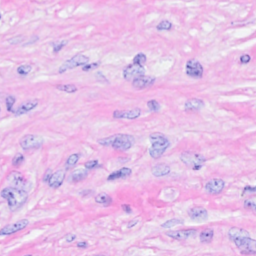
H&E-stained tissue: Breast